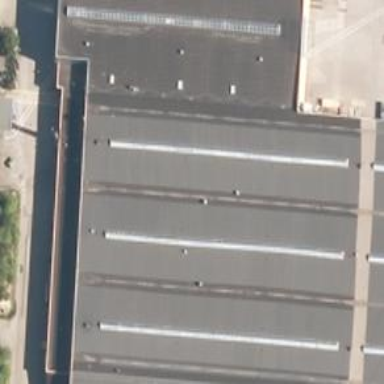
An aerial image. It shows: Industrial building.